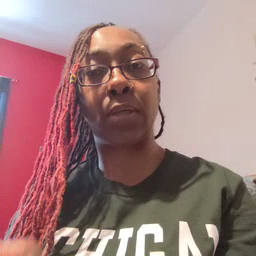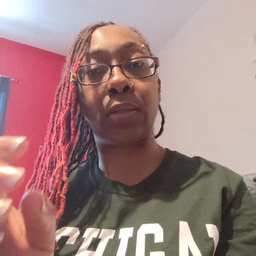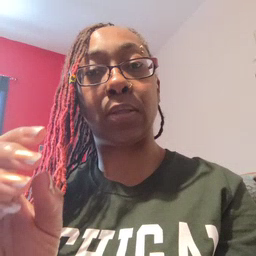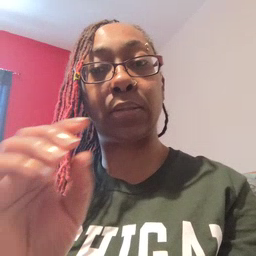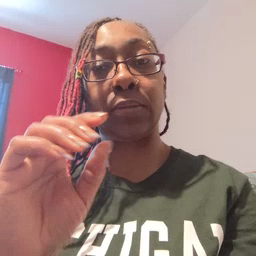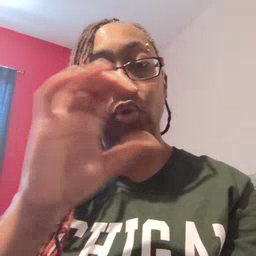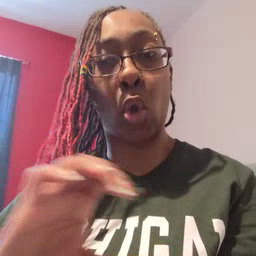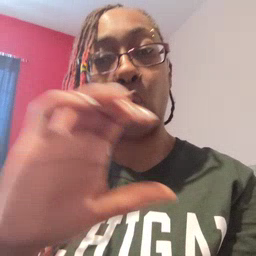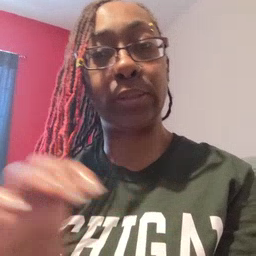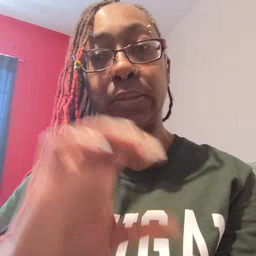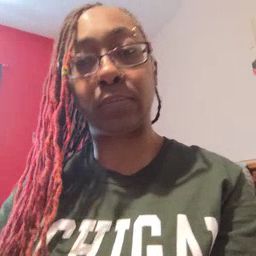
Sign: chocolate